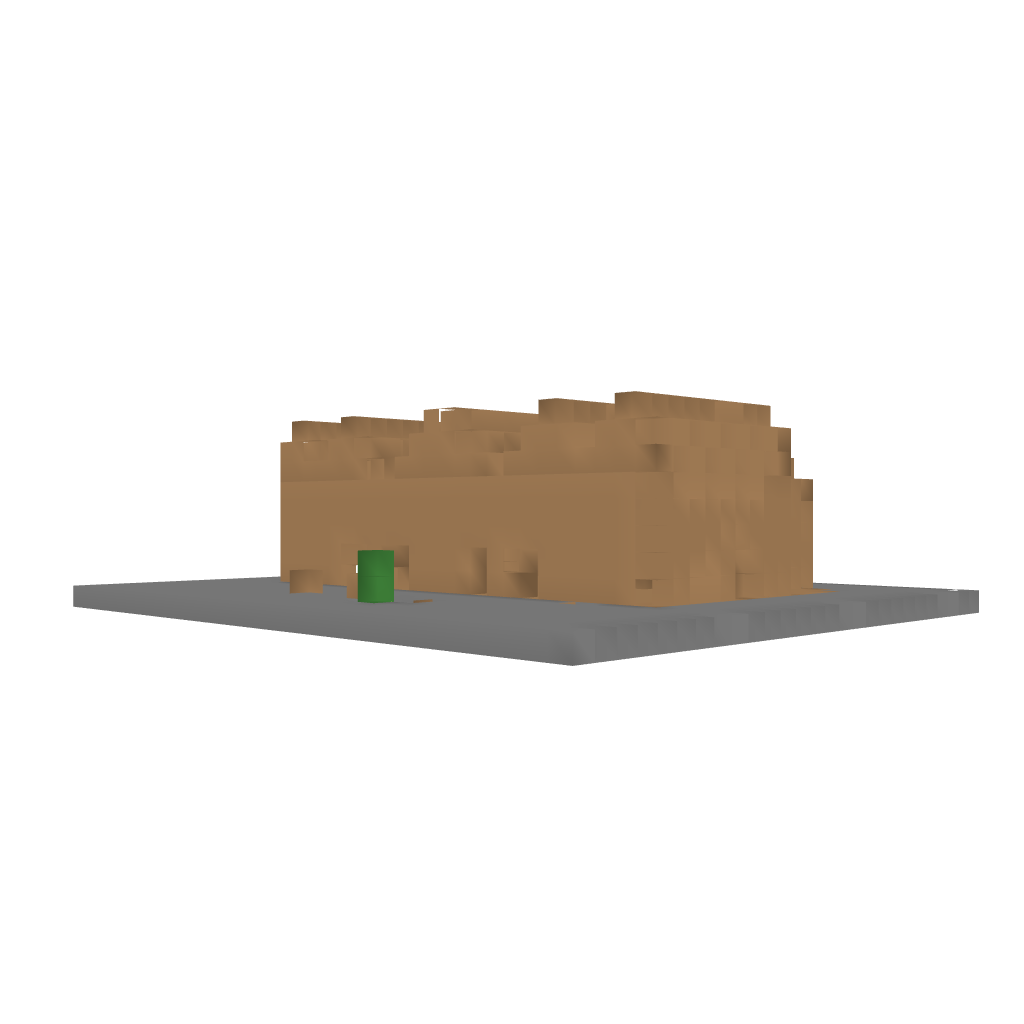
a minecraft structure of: minecart station by zerte bad low quality